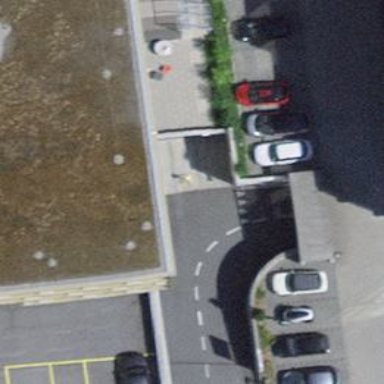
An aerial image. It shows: Parking entrance.